Platform: macOS
Application: Chrome
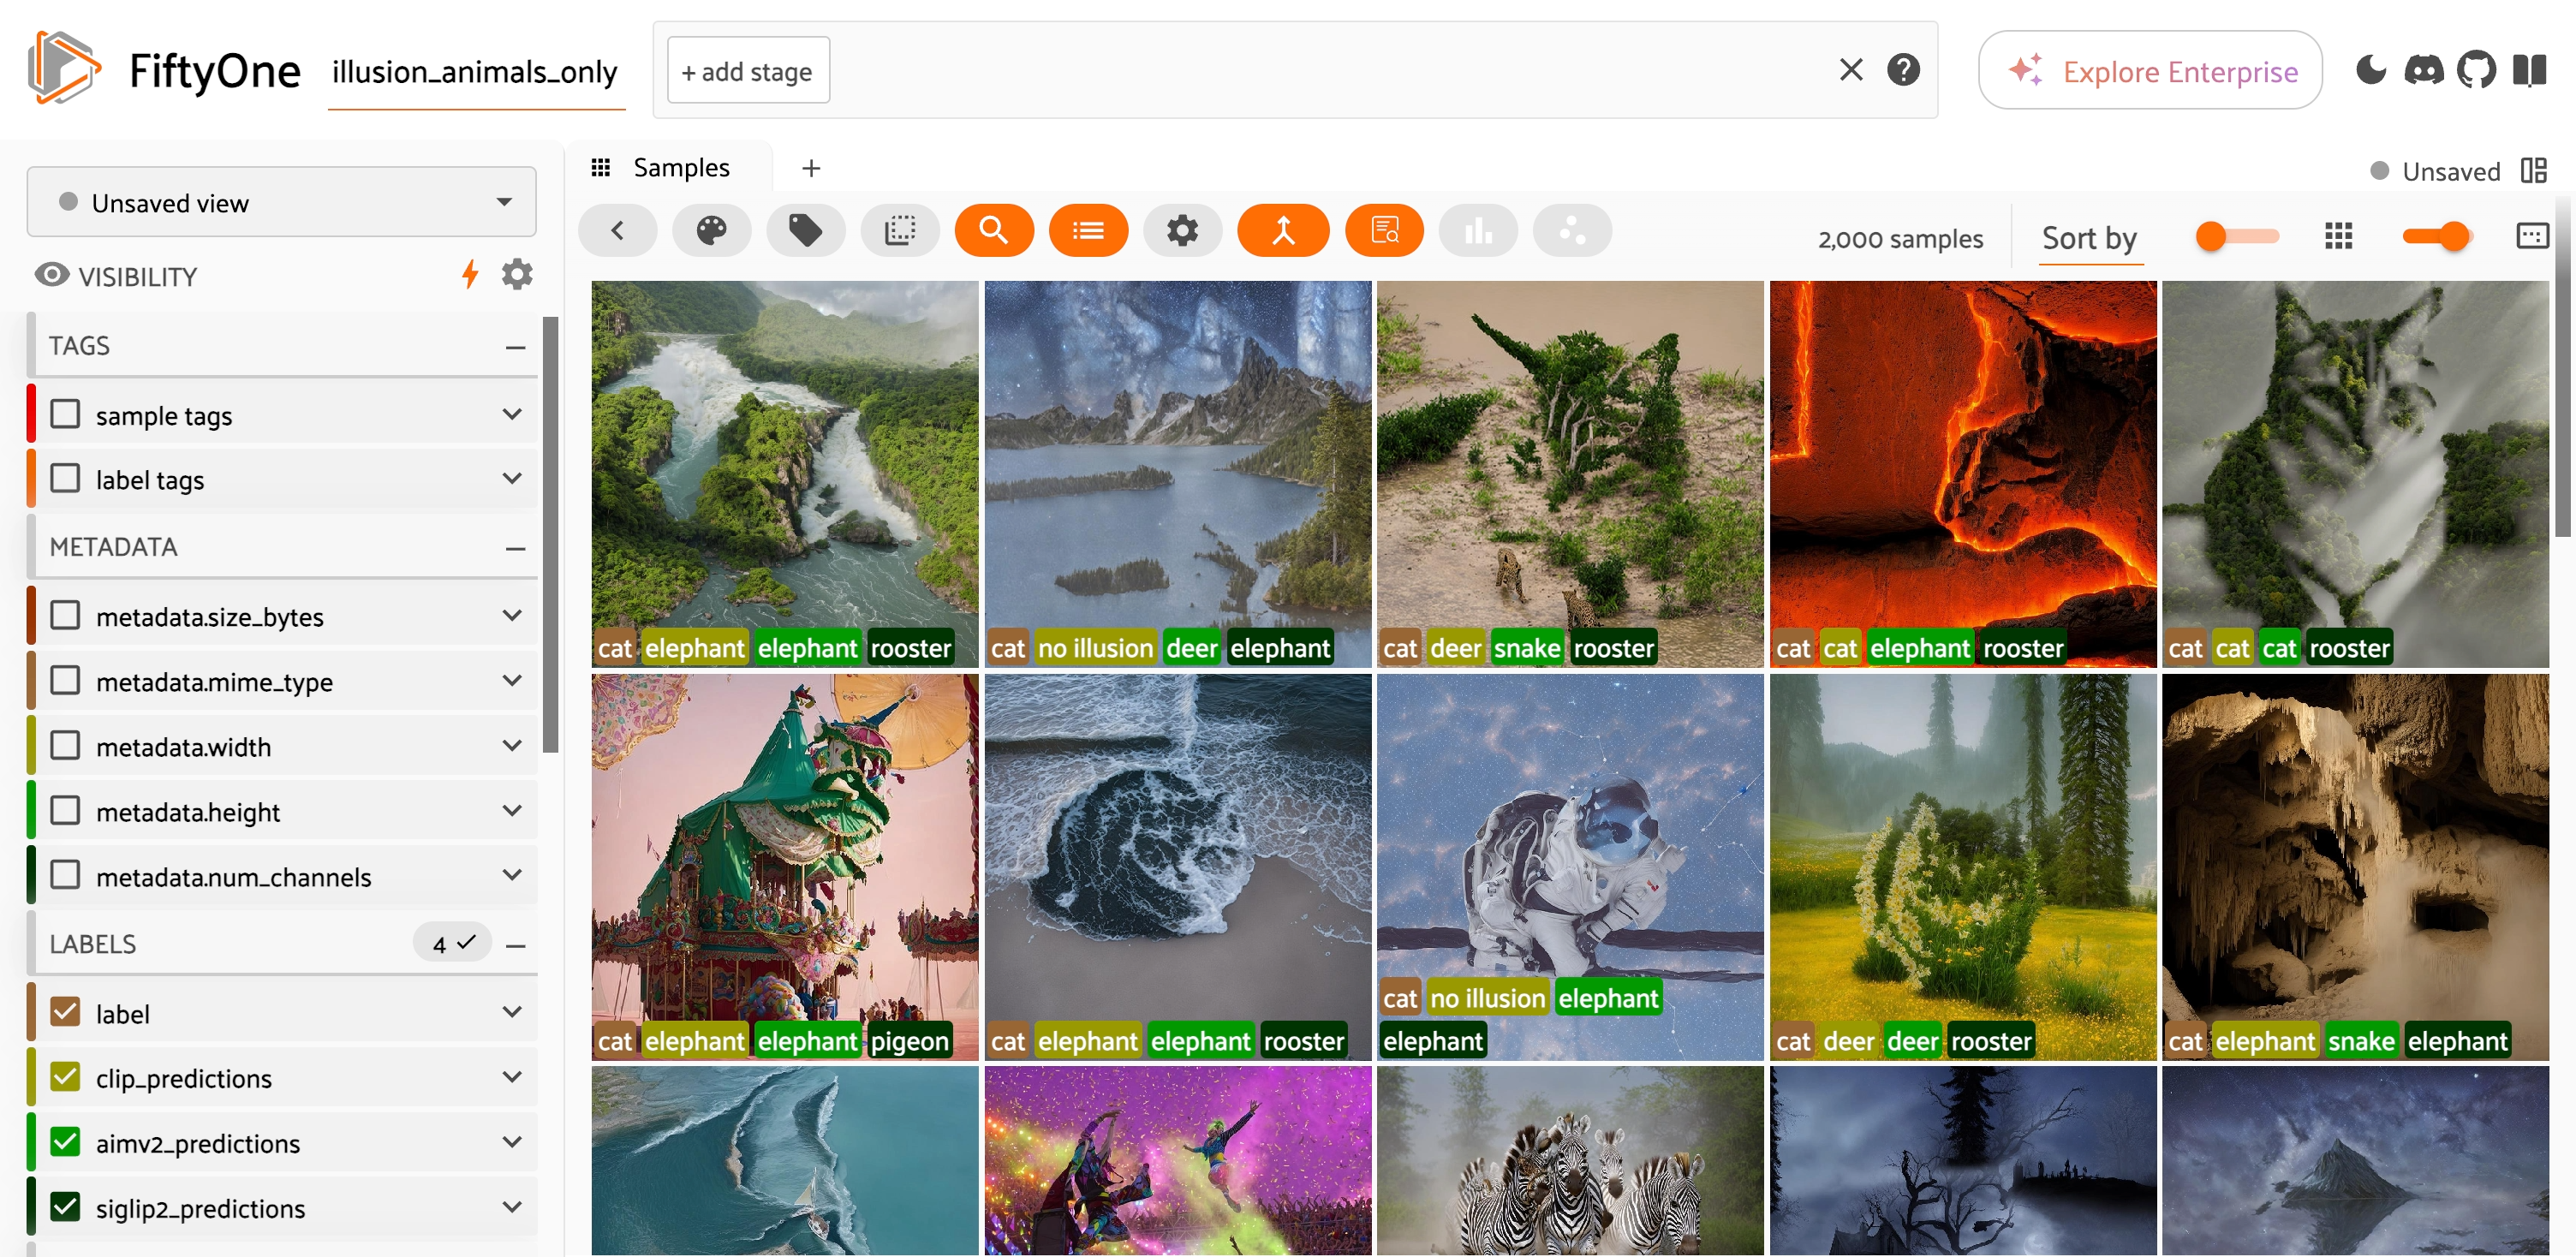
task_description: Toggle to dark mode
action_type: click
element_info: Icon
steps_since_start: 1